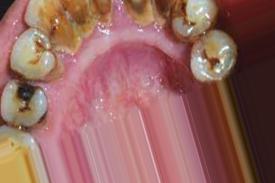
Condition: Tooth Discoloration